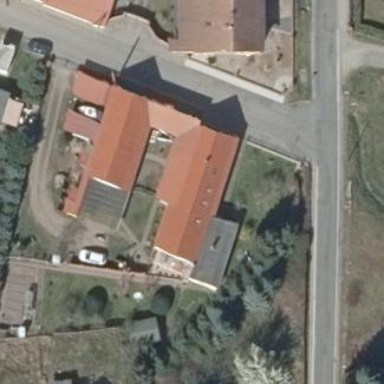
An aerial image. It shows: Residential building.